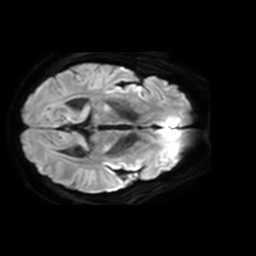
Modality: TRACE
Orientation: axial
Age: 55
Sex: male
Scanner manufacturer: philips
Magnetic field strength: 3 T
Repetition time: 3.334 s
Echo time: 0.076 s